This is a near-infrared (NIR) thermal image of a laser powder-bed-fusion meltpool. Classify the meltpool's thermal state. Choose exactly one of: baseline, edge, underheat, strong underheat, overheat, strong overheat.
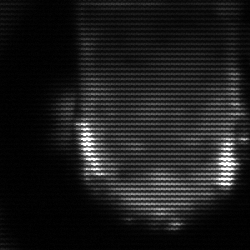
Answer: baseline